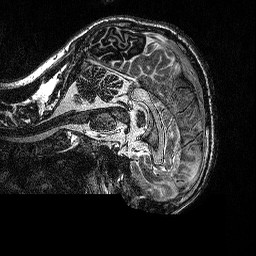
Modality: MP2RAGE
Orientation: sagittal
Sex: male
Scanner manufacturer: siemens
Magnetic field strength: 3 T
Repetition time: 5 s
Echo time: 0.00292 s